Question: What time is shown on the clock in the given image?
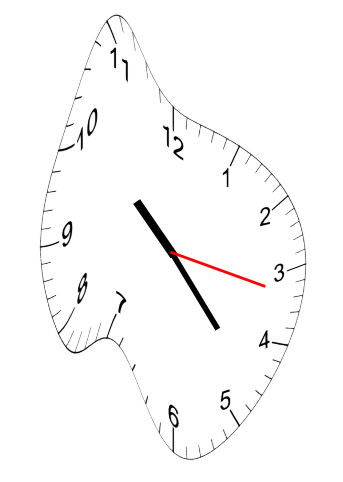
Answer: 10:23:17